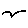
Label: bird